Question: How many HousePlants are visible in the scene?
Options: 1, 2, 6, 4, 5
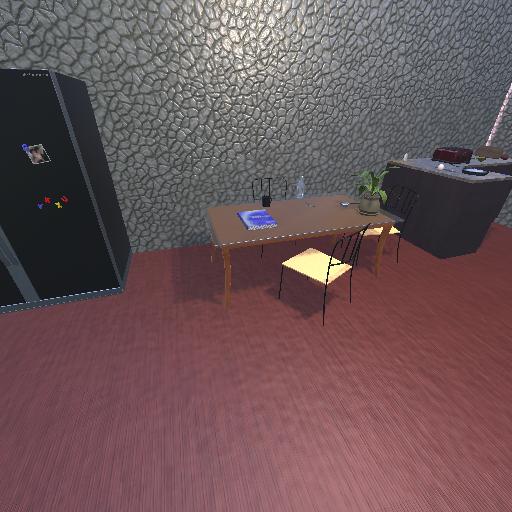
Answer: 1